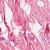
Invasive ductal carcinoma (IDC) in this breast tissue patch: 0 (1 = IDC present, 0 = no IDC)